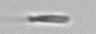
Label: fiber